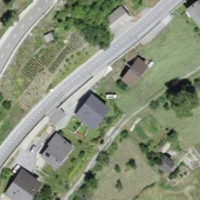
EUNIS habitat code: 44
Species observed at this site:
Motacilla cinerea
Garrulus glandarius
Erithacus rubecula
Turdus merula